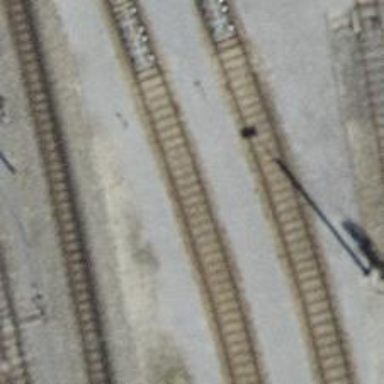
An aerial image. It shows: Railway yard used for servicing trains.